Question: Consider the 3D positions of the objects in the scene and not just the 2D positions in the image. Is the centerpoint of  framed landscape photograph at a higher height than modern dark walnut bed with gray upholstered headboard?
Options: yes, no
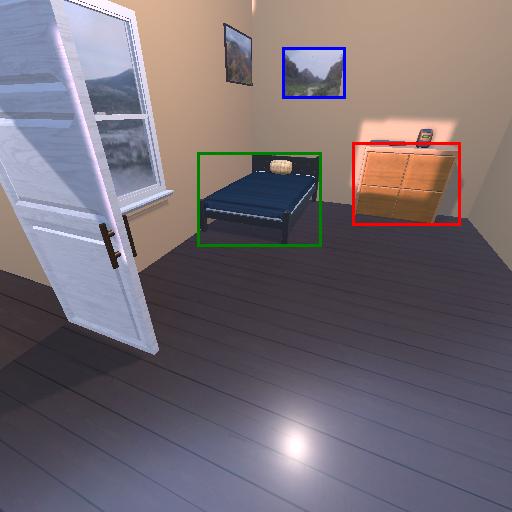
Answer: yes